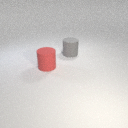
large red rubber cylinder in front of large gray rubber cylinder